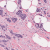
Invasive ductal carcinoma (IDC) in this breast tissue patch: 1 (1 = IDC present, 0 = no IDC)